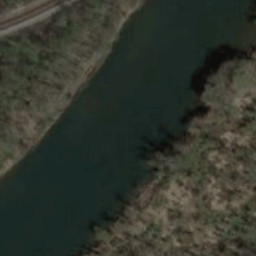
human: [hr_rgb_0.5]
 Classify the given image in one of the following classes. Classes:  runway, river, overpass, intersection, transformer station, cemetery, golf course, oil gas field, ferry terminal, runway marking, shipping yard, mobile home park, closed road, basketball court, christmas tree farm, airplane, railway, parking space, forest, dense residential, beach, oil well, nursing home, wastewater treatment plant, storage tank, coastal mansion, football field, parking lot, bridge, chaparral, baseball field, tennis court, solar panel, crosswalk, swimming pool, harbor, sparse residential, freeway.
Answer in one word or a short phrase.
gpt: river